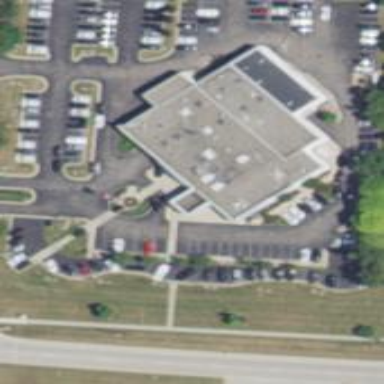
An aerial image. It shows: Car shop building.